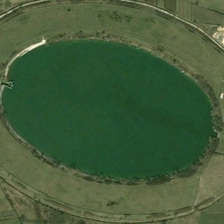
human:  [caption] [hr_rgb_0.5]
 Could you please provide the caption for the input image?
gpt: there is a house around the lake .

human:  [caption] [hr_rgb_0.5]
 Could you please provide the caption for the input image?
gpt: there is a house around the lake .

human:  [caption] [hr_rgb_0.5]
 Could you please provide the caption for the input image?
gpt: there is a lake in the middle of the meadow .

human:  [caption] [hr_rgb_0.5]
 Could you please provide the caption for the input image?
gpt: there is a lake in the middle of the meadow .

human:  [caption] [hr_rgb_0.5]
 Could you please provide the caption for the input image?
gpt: there is a lake in the middle of the meadow .